【题型】解答题　【知识点】解析几何　【难度】medium
某市轨道交通$s$号线的线路示意图如图所示，已知$M$、$N$是东西方向主干道边两个景点，$P$、$Q$是南北方向主干道边两个景点，四个景点距离城市中心$O$均为$5\sqrt{2}\ \mathrm{km}$，线路$AB$段上的任意一点到景点$N$的距离比到景点$M$的距离都多$10\mathrm{km}$，线路$BC$段上的任意一点到$O$的距离都相等，线路$CD$段上的任意一点到景点$Q$的距离比到景点$P$的距离都多$10\mathrm{km}$，以$O$为原点建立如图所示的平面直角坐标系。

(1) 求轨道交通$s$号线的线路示意图所在曲线的方程；

(2) 规划部门在设计$s$号线线路的一个站点$G$时，考虑到景点$Q$为客流量巨大的热门景点，为了最大程度便于轨道交通$s$号线的乘客到达景点$Q$，应该如何设置站点$G$的位置？
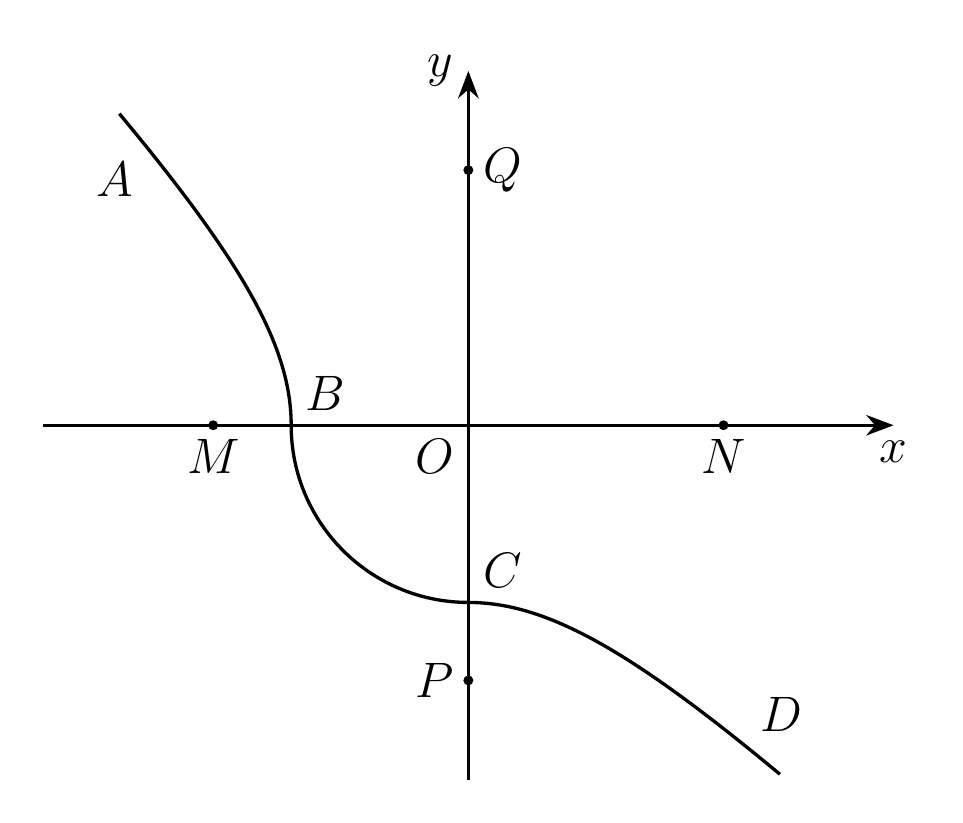
【解答】
【答案】(1) $x|x| + y|y| = -25$;

(2) $\left(-\dfrac{5}{2}\sqrt{6}, \dfrac{5}{2}\sqrt{2}\right)$.

【解析】（1）依题意，点$M(-5\sqrt{2},0)$，$N(5\sqrt{2},0)$，$P(0,-5\sqrt{2})$，$Q(0,5\sqrt{2})$，设曲线上任意一点$R(x,y)$,

当$x < 0$，$y \geq 0$时，$|RN| - |RM| = 10 < 10\sqrt{2} = |MN|$，

因此线路$AB$段所在曲线是以点$M$，$N$为左、右焦点，实轴长为$10$，虚轴长为$10$的双曲线的左支在$x$轴及上方部分，

则线路$AB$段所在曲线的方程为$x^2 - y^2 = 25\ (x < 0, y \geq 0)$;

当$x \leq 0$，$y \leq 0$时，显然点$B(-5,0)$，$|RO| = |BO| = 5$，因此线路$BC$段所在曲线是以$O$为圆心、以$OB$长为半径的圆，

则线路$BC$段所在曲线的方程为$x^2 + y^2 = 25\ (x \leq 0, y \leq 0)$;

当$x \geq 0$，$y < 0$时，$|RQ| - |RP| = 10 < 10\sqrt{2} = |PQ|$，

因此线路$CD$段所在曲线是以点$Q$、$P$为上、下焦点，实轴长为$10$，虚轴长为$10$的双曲线下支在$y$轴及右侧部分，

则线路$CD$段所在曲线的方程为$x^2 - y^2 = -25\ (x \geq 0, y < 0)$,

所以线路示意图所在曲线的方程为$x|x| + y|y| = -25$.

（2）设$G(x_0,y_0)$，而$Q(0,5\sqrt{2})$，则$|GQ| = \sqrt{x_0^2 + (y_0 - 5\sqrt{2})^2} = \sqrt{x_0^2 + y_0^2 - 10\sqrt{2}y_0 + 50}$,

由（1）知，当$y_0 > 0$时，$x_0^2 = 25 + y_0^2$，
$|GQ| = \sqrt{2y_0^2 - 10\sqrt{2}y_0 + 75} = \sqrt{2\left(y_0 - \dfrac{5\sqrt{2}}{2}\right)^2 + 50} \geq 5\sqrt{2}$，

当且仅当$y_0 = \dfrac{5}{2}\sqrt{2}$，$x_0 = -\dfrac{5}{2}\sqrt{6}$时取等号，此时点$G$的坐标为$\left(-\dfrac{5}{2}\sqrt{6}, \dfrac{5}{2}\sqrt{2}\right)$;

当$-5 < y_0 \leq 0$时，$x_0^2 = 25 - y_0^2$，$|GQ| = \sqrt{-10\sqrt{2}y_0 + 75} \geq \sqrt{75} = 5\sqrt{3}$，当且仅当$y_0 = 0$时取等号,

当$y_0 \leq -5$时，$x_0^2 = y_0^2 - 25$，$|GQ| = \sqrt{2y_0^2 - 10\sqrt{2}y_0 + 25} = 5 - \sqrt{2}y_0 \geq 5 + 5\sqrt{2}$，当且仅当$y_0 = -5$时取等号,

显然$5 + 5\sqrt{2} > 5\sqrt{3} > 5\sqrt{2}$，因此$|GQ|_{\min} = 5\sqrt{2}$，即当$G\left(-\dfrac{5}{2}\sqrt{6}, \dfrac{5}{2}\sqrt{2}\right)$时，

使$G$到景点$Q$的距离最近，最大程度便于轨道交通$s$号线的乘客到达景点$Q$,

所以站点$G$应设置在点$\left(-\dfrac{5}{2}\sqrt{6}, \dfrac{5}{2}\sqrt{2}\right)$处.